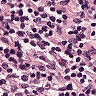
Metastatic tissue present: no